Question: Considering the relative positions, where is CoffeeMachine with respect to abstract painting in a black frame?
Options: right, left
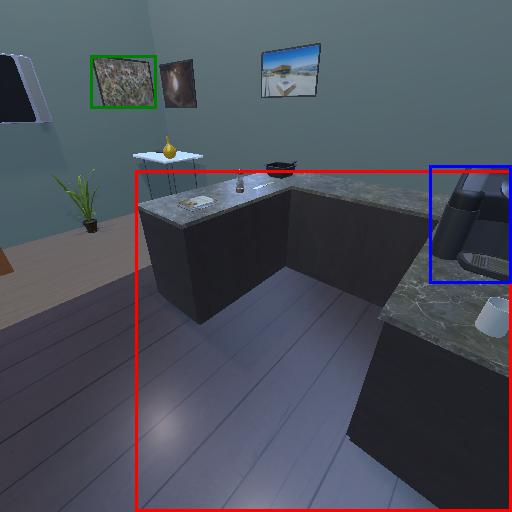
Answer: right